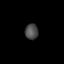
Tissue: lung
Cell type: Endothelial cells
Senescence score: 0.2402
Nuclear area (px): 201
Mean DAPI intensity: 75.114